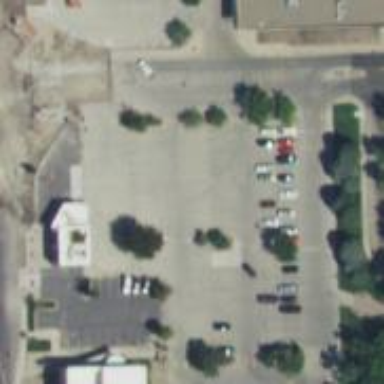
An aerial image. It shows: Parking space.